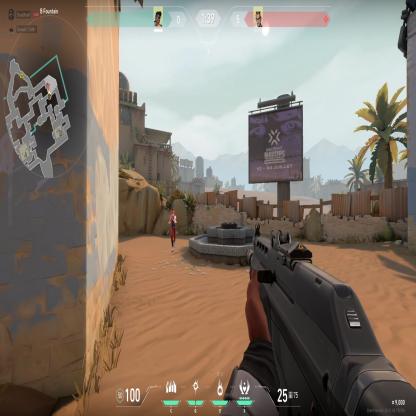
Label: enemy